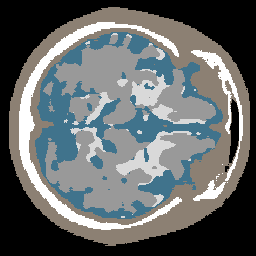
Label: no_lesion